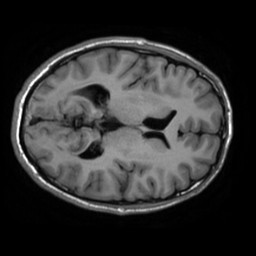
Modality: inplaneT1
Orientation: axial
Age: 19
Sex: male
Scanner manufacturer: ge
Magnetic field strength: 3 T
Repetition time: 2.499 s
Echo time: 0.02513 s